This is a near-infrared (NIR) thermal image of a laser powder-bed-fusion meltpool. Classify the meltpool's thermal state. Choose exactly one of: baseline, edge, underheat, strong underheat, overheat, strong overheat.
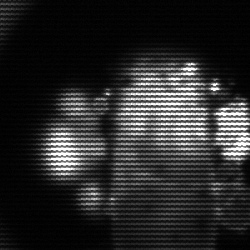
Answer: strong underheat